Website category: university
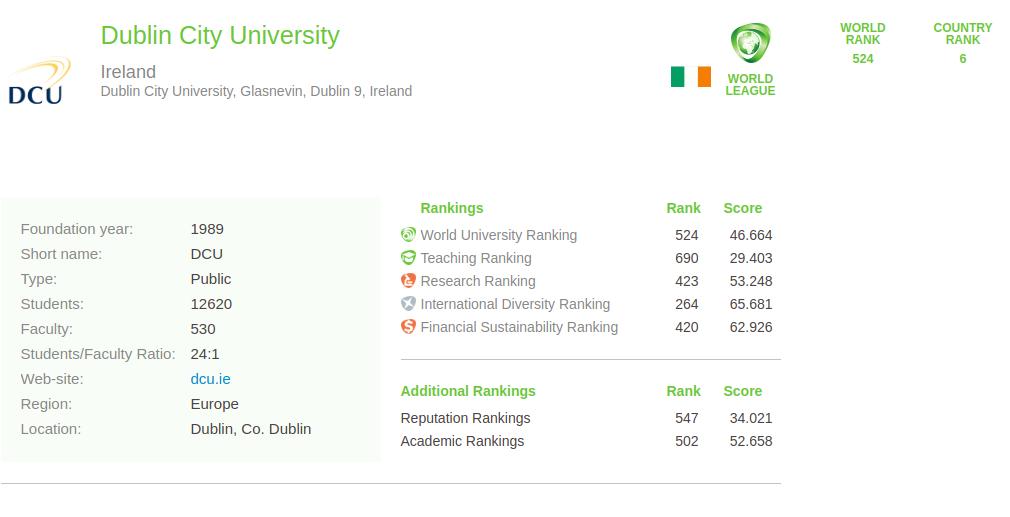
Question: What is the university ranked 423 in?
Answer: Research Ranking

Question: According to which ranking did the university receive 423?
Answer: Research Ranking

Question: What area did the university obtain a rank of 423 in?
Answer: Research Ranking

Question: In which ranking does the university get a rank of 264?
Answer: International Diversity Ranking

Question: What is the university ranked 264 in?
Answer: International Diversity Ranking

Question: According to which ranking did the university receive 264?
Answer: International Diversity Ranking

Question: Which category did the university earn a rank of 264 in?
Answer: International Diversity Ranking

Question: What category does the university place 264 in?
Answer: International Diversity Ranking

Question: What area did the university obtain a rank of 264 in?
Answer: International Diversity Ranking

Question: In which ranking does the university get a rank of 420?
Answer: Financial Sustainability Ranking

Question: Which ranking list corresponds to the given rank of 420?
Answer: Financial Sustainability Ranking

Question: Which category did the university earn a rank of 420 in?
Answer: Financial Sustainability Ranking

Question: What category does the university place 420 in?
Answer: Financial Sustainability Ranking

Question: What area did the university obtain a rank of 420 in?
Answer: Financial Sustainability Ranking

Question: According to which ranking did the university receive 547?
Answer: Reputation Rankings

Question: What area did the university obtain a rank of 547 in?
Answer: Reputation Rankings

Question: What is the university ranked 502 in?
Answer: Academic Rankings

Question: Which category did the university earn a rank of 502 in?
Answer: Academic Rankings

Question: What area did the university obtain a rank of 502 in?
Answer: Academic Rankings

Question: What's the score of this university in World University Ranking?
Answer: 46.664

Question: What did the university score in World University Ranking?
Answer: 46.664

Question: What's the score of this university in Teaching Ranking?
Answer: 29.403

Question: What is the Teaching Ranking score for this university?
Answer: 29.403

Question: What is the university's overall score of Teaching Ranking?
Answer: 29.403

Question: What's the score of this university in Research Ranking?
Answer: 53.248

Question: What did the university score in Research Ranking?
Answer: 53.248

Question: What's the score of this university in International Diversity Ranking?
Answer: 65.681

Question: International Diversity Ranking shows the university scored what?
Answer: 65.681

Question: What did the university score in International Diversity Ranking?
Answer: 65.681

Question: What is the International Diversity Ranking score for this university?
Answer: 65.681

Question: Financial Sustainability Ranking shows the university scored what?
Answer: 62.926

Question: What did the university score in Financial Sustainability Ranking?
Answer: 62.926

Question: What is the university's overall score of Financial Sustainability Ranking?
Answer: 62.926

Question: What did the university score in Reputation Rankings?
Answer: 34.021

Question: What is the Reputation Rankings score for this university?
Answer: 34.021

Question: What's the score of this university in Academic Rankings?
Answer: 52.658

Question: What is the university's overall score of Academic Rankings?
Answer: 52.658

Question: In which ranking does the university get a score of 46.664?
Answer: World University Ranking

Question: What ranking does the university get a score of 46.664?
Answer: World University Ranking

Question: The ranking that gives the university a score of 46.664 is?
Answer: World University Ranking

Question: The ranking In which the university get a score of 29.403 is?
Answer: Teaching Ranking

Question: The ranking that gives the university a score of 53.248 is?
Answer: Research Ranking

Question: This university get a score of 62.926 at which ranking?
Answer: Financial Sustainability Ranking

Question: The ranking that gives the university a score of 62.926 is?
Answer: Financial Sustainability Ranking

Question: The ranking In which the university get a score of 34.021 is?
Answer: Reputation Rankings

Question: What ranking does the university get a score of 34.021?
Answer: Reputation Rankings

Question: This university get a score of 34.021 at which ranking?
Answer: Reputation Rankings